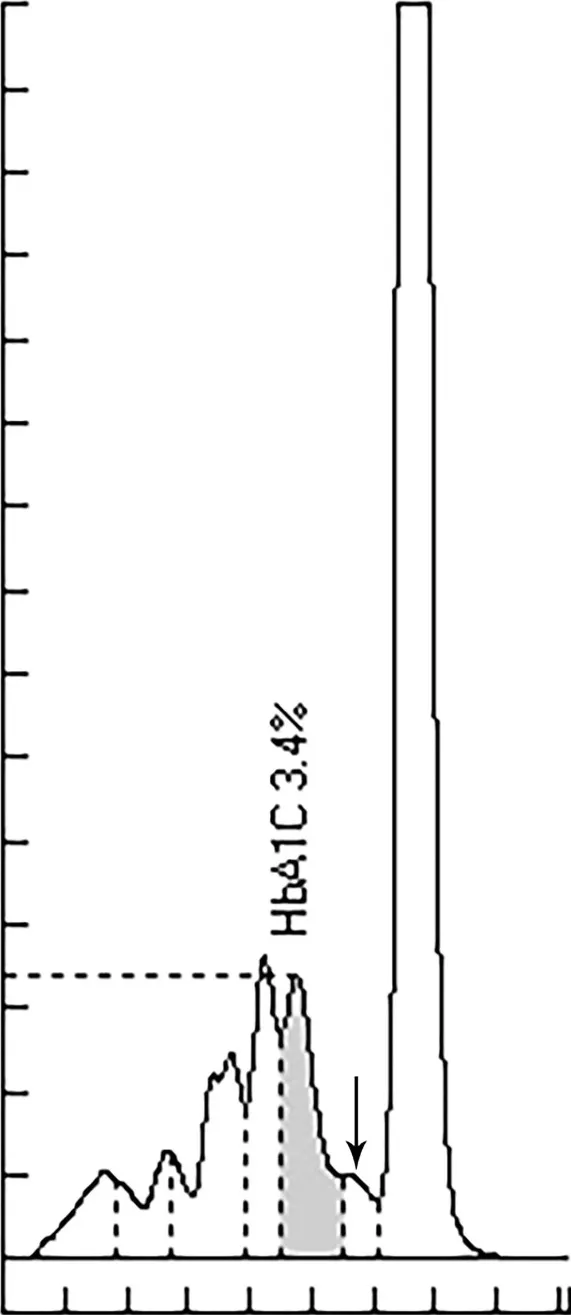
HPLC chromatogram of HbA1c. Abnormal peak marked by arrow.
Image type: chart (chart)